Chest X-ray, AP view. Patient: 25 years old, sex F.
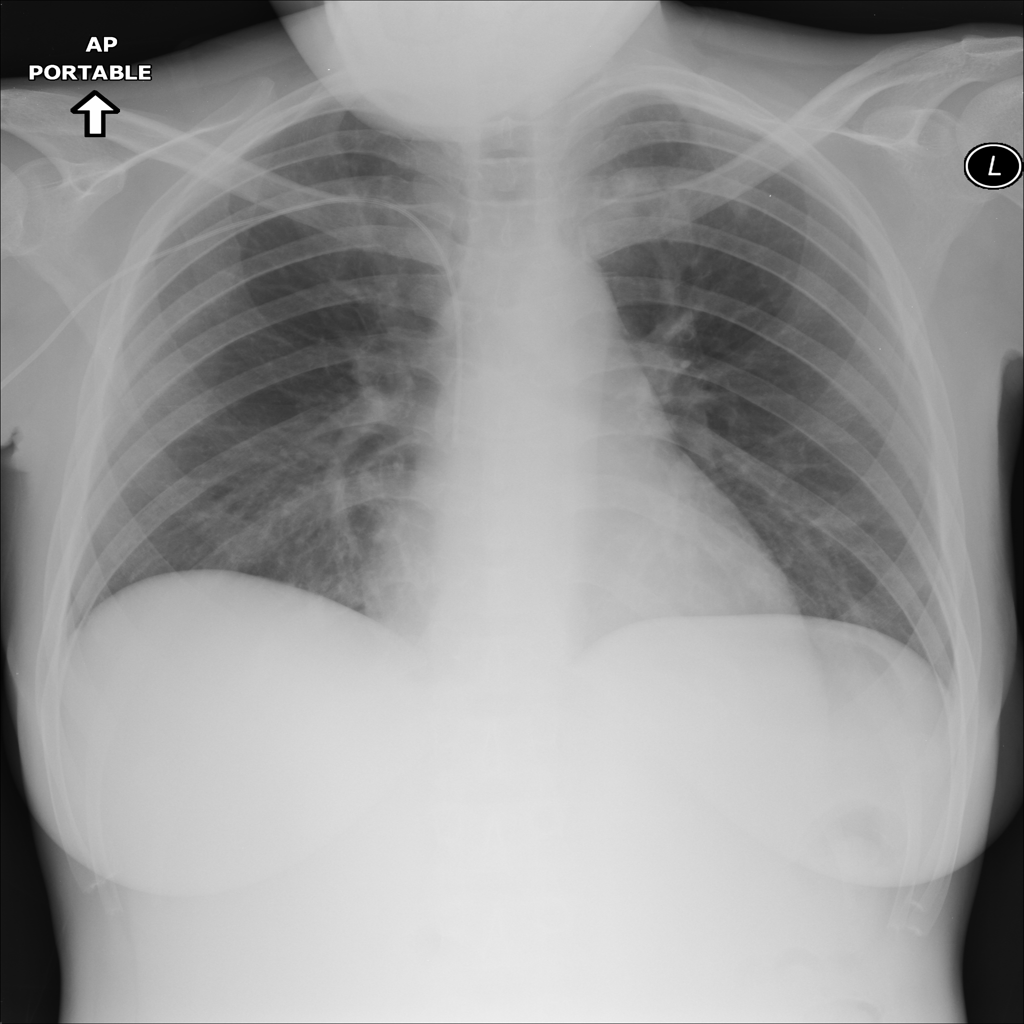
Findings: No Finding